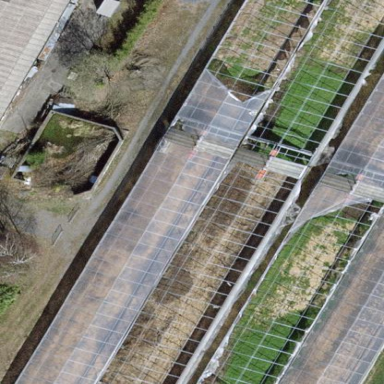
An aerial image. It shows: Greenhouse.